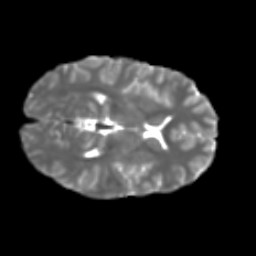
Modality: T2w
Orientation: axial
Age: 27
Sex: female
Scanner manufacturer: ge
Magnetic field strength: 3 T
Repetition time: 7.8 s
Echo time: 0.0606 s